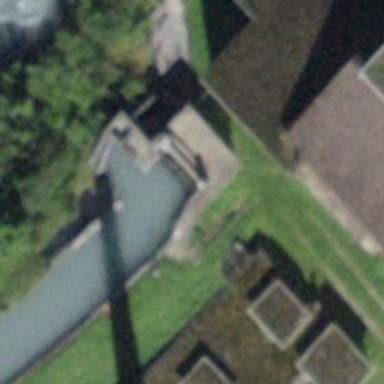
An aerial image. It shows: Hydro power generator.